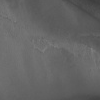
Atmospheric dust classification: not_dusty